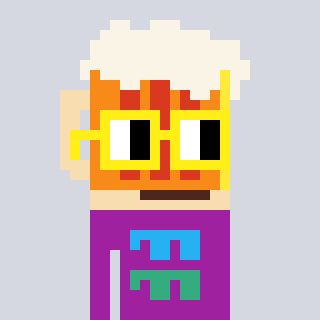
a pixel art character with square yellow glasses, a beer-shaped head and a magenta-colored body on a cool background